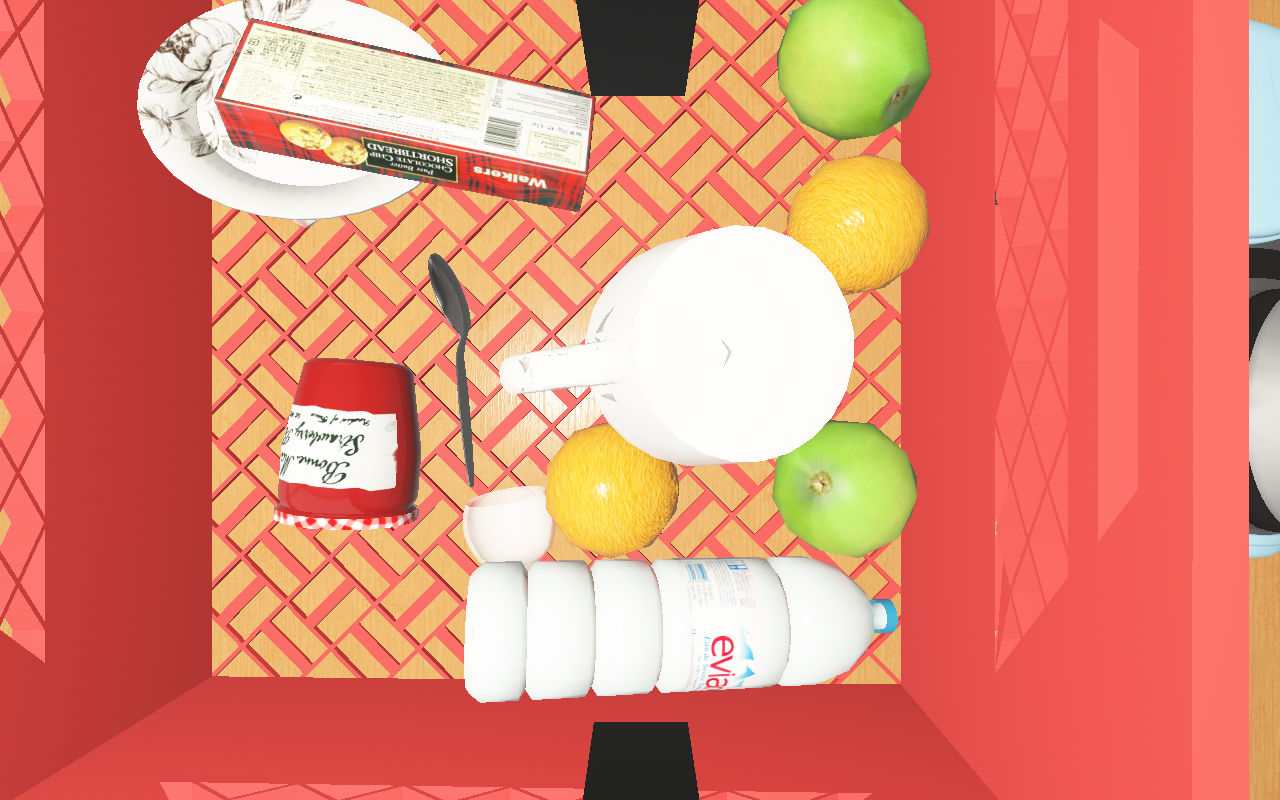
Objects in the scene:
carafe
water bottle
apple
apple
orange
orange
jam jar
cereal box
cereal box
biscuit box